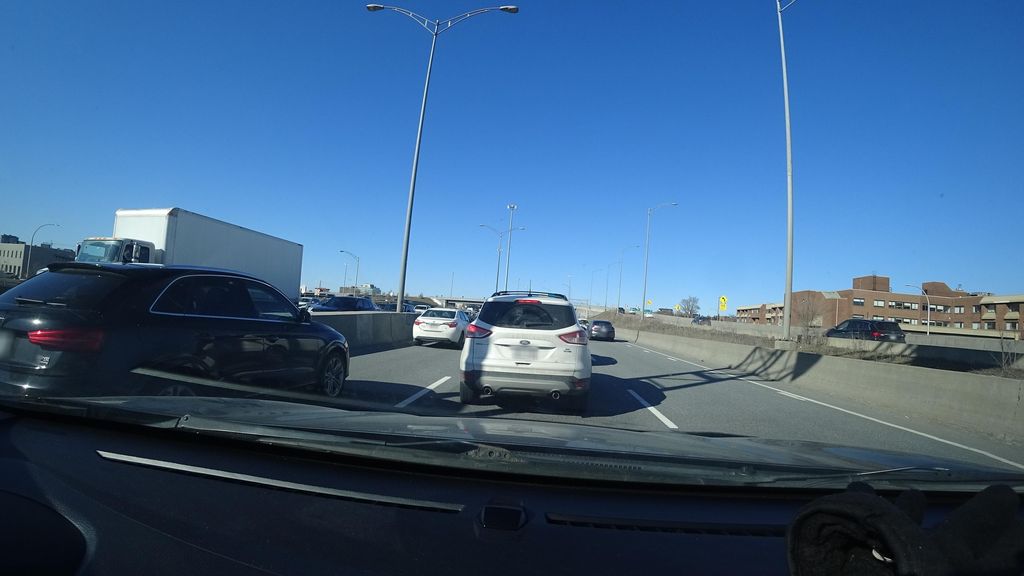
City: montreal